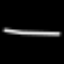
Label: line